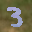
Label: 3